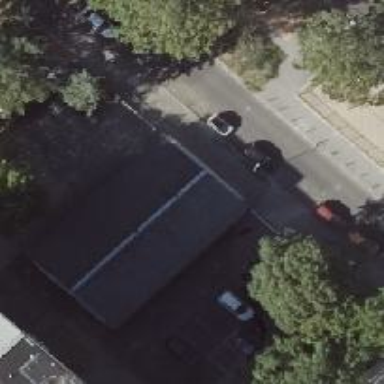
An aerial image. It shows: Parking lot with garage boxes.